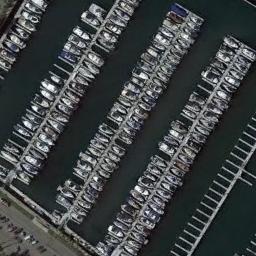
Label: harbor